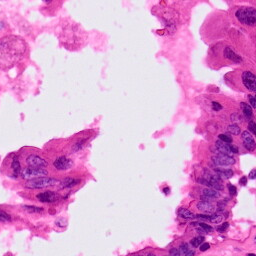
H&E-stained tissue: Lung